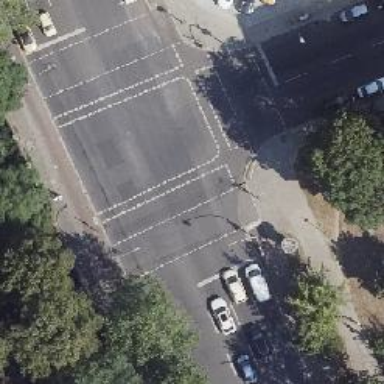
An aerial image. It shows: Footway crossing with traffic signals.